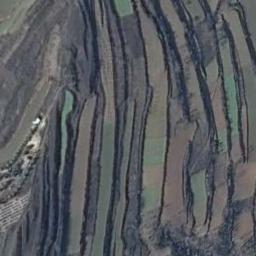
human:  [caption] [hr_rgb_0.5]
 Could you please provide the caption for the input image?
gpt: Many green plants are on the terrace .

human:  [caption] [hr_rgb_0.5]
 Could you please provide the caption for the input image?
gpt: The bare and green terrace is next to some trees .

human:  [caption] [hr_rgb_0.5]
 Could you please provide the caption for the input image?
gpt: A large layer of brown and green mixed terraces .

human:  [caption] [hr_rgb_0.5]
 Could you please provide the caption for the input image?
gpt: The terraces on this mountain are all parallel to each other .

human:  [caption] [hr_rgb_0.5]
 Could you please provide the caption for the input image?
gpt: There are many brown and green terraces .